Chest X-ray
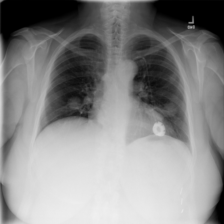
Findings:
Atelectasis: positive
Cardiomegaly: negative
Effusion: negative
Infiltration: negative
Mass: negative
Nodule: positive
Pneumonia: negative
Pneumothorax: negative
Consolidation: negative
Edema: negative
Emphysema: negative
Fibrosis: negative
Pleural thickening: negative
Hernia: negative